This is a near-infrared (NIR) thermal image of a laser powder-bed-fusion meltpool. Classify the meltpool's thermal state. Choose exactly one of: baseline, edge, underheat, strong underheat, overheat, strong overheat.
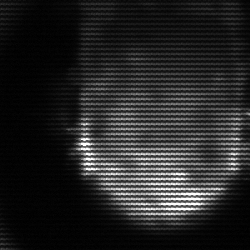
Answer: baseline